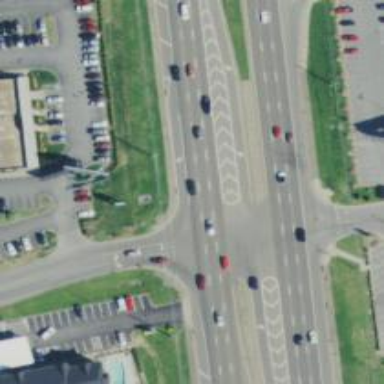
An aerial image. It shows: Trunk link highway.